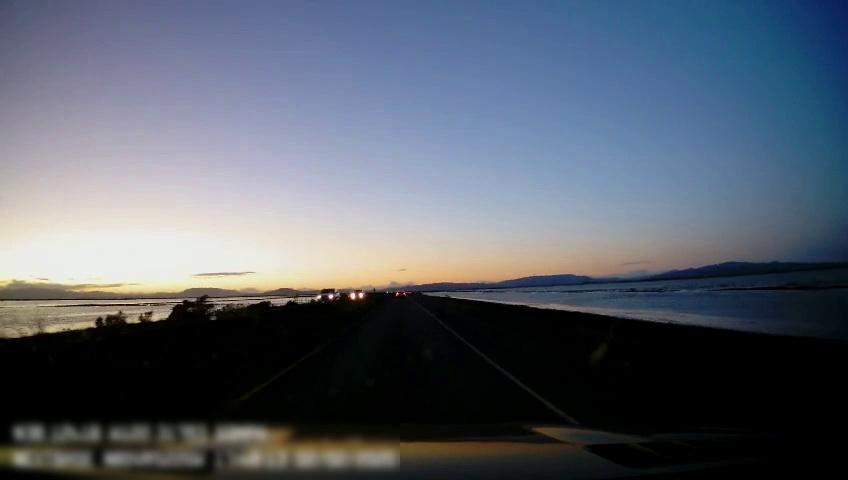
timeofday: Dusk/Dawn/Twilight
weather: Sunny
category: Drivable Space
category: Vehicles | SUV
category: Vehicles | SUV
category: Vehicles | Car
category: Lanes | Current Lane
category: Lanes | Current Lane